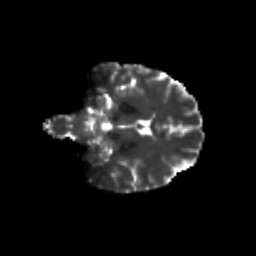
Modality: T2w
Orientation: coronal
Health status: healthy
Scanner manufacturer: philips
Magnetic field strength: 3 T
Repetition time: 9.75 s
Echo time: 0.092 s